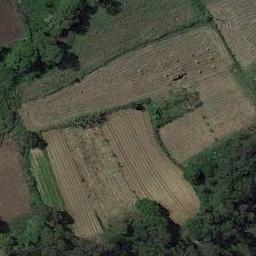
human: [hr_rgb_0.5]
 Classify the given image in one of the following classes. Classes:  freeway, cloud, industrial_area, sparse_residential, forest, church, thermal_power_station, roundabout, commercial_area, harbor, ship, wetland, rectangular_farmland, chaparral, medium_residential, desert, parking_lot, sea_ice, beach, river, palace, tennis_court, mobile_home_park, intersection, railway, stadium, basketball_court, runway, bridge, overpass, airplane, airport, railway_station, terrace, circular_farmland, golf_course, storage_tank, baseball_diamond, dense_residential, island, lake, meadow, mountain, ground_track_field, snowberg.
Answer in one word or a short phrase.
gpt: terrace